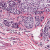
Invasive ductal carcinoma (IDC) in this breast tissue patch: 1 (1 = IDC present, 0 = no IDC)